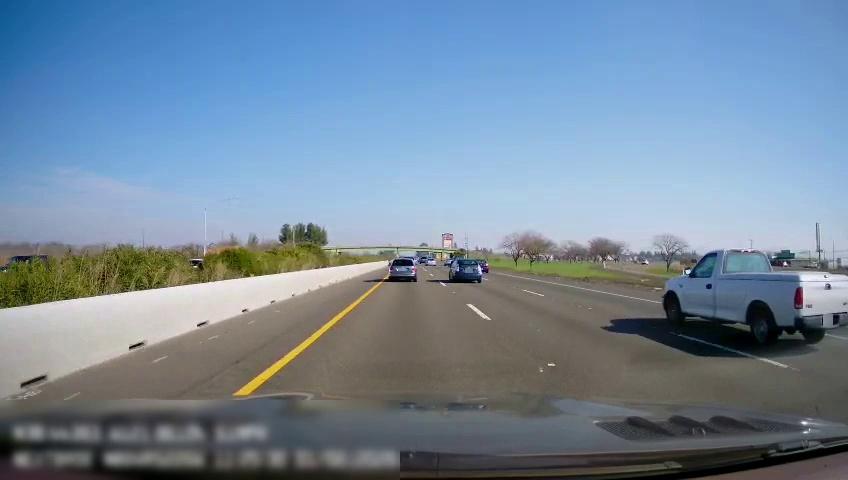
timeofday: Day
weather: Sunny
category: Drivable Space
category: Vehicles | SUV
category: Vehicles | Car
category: Vehicles | Truck
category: Vehicles | SUV
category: Vehicles | SUV
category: Vehicles | SUV
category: Vehicles | Car
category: Vehicles | Car
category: Lanes | Current Lane
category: Lanes | Current Lane
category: Lanes | Alternate Lane
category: Lanes | Alternate Lane